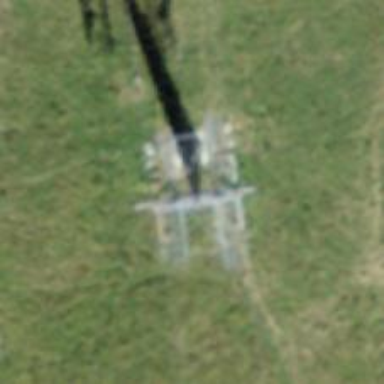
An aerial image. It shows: Pylon for aerialway.